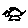
Label: bird